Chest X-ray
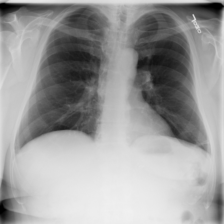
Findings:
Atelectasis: positive
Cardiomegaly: negative
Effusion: negative
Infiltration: negative
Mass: negative
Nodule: negative
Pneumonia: negative
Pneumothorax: negative
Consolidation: negative
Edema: negative
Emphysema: negative
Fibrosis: negative
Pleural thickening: negative
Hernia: negative